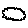
Label: cloud